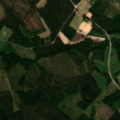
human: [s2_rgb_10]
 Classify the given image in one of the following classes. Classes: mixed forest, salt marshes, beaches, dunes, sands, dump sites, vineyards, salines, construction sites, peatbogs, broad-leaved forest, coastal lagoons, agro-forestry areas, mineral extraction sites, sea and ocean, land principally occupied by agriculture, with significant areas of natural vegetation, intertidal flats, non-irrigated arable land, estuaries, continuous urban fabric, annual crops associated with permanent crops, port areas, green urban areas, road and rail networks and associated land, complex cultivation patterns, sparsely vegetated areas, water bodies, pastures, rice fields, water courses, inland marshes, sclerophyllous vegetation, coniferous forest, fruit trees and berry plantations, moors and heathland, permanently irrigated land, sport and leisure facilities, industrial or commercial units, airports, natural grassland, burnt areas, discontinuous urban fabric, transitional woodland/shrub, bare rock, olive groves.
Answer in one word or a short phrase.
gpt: land principally occupied by agriculture, with significant areas of natural vegetation, coniferous forest, mixed forest, transitional woodland/shrub